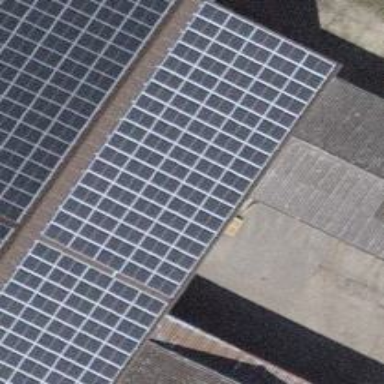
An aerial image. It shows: Solar power generator using photovoltaic method with solar photovoltaic panel types.